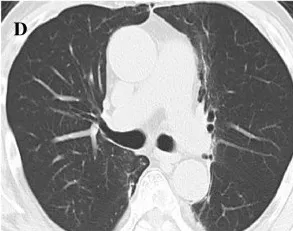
Radiation recall pneumonitis induced by sunitinib. No evidence of relapse of recall pneumonitis during sorafenib treatment was observed (D).
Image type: radiology (ct)